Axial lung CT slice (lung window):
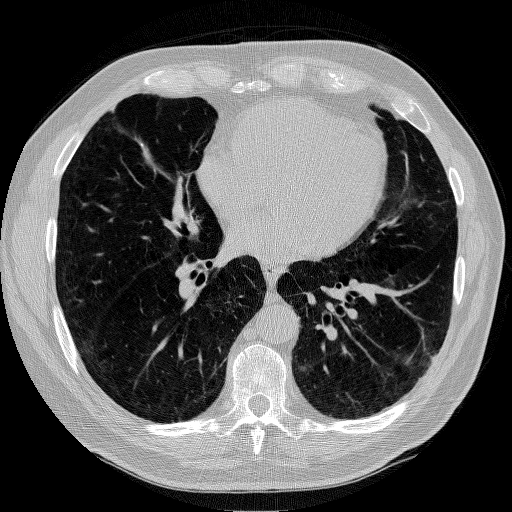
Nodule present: no